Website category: game
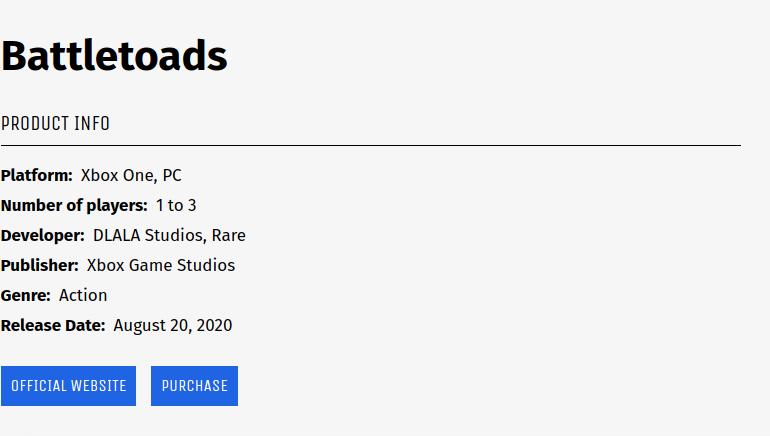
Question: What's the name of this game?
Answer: Battletoads

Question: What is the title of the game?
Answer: Battletoads

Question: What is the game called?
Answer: Battletoads

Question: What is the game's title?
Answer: Battletoads

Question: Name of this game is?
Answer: Battletoads

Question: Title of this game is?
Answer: Battletoads

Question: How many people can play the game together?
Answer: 1 to 3

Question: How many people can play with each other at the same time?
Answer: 1 to 3

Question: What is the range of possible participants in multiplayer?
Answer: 1 to 3

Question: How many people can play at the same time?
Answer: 1 to 3

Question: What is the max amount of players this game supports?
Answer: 1 to 3

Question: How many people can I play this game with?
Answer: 1 to 3

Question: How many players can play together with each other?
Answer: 1 to 3

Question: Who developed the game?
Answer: DLALA Studios, Rare

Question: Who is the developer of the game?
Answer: DLALA Studios, Rare

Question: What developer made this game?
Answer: DLALA Studios, Rare

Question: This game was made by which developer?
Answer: DLALA Studios, Rare

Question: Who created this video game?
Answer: DLALA Studios, Rare

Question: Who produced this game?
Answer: DLALA Studios, Rare

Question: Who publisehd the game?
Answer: Xbox Game Studios

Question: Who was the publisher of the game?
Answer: Xbox Game Studios

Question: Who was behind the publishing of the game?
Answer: Xbox Game Studios

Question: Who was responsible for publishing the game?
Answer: Xbox Game Studios

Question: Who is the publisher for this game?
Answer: Xbox Game Studios

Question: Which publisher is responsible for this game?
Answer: Xbox Game Studios

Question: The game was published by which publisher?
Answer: Xbox Game Studios

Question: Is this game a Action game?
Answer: yes

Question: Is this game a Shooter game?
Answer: no

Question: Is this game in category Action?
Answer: yes

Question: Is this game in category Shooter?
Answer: no

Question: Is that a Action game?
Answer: yes

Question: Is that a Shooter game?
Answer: no

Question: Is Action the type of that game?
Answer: yes

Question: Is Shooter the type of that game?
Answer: no

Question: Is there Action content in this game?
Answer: yes

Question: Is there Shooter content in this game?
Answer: no

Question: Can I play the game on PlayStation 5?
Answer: no

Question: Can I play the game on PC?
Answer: yes

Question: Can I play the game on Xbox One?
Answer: yes

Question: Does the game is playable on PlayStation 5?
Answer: no

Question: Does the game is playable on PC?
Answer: yes

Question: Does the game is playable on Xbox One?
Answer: yes

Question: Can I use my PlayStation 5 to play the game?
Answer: no

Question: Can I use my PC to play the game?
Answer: yes

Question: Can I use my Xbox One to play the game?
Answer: yes

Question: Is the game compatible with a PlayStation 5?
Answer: no

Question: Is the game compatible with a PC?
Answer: yes

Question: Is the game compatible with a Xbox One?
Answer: yes